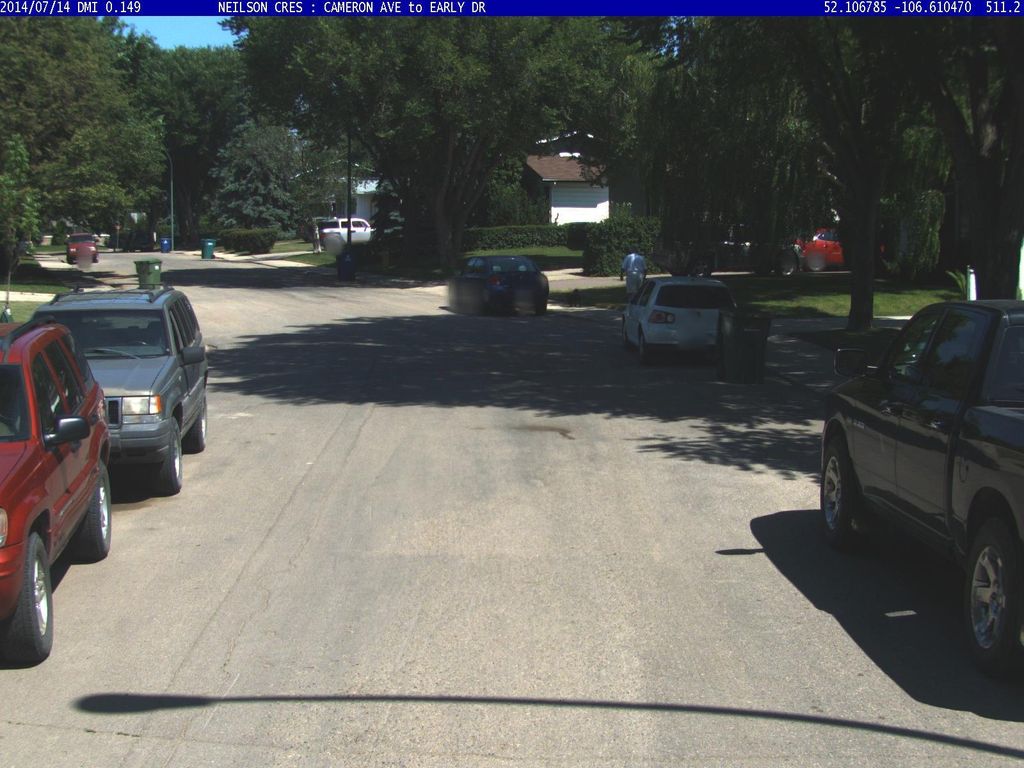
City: saskatoon